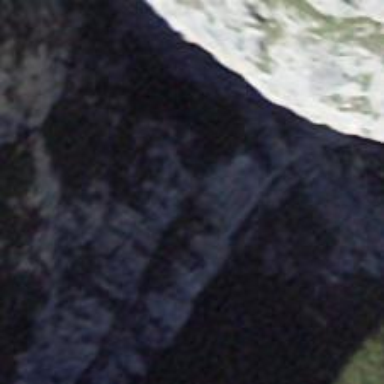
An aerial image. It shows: Natural cliff.